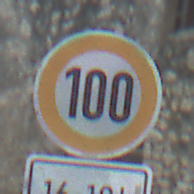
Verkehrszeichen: Geschwindigkeit100
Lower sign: ZeitangabenOhneBeschraenkungAufWochentage1
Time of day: MorningAfternoon
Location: Outdoor (Suburban)
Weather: PartlyCloudy
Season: NotSpecified
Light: Natural